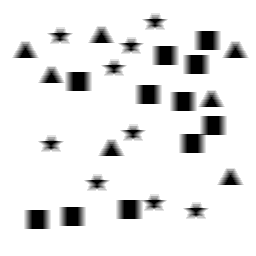
Squares: 11
Triangles: 7
Stars: 9
Total shapes: 27